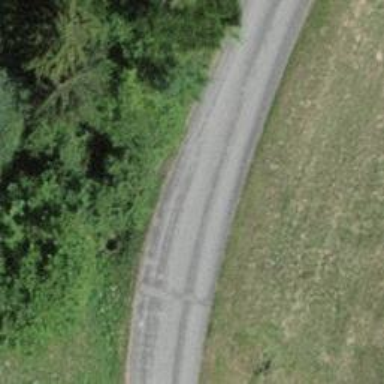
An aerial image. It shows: Passing place on the road.